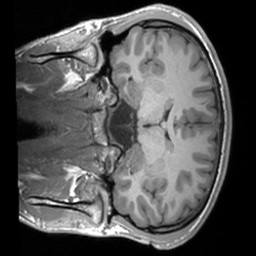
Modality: T1w
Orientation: coronal
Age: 21
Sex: male
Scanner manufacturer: siemens
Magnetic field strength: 3 T
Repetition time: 1.9 s
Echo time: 0.00226 s